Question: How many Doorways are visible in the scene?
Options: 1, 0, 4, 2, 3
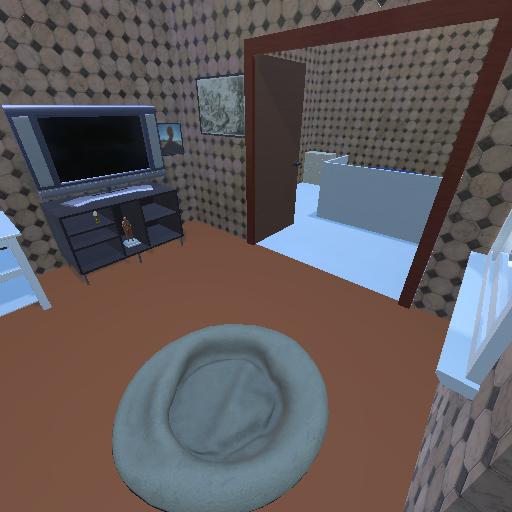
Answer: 1